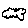
Label: cloud